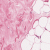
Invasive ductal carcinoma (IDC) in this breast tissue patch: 0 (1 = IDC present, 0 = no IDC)